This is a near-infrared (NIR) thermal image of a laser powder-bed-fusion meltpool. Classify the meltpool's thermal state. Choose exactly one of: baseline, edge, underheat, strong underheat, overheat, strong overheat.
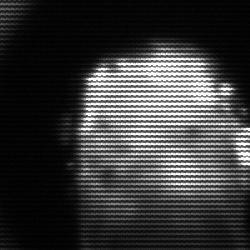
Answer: baseline